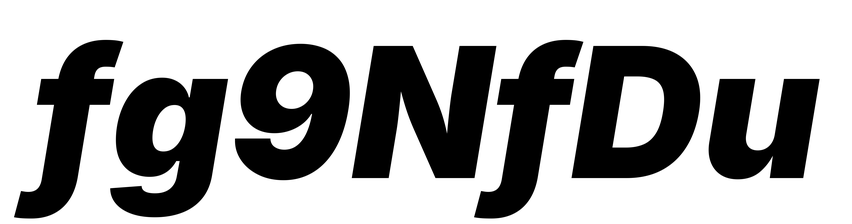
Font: Inter-Italic_Black_Italic